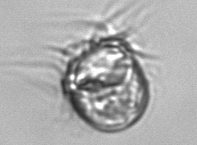
Label: Leegaardiella_ovalis